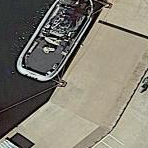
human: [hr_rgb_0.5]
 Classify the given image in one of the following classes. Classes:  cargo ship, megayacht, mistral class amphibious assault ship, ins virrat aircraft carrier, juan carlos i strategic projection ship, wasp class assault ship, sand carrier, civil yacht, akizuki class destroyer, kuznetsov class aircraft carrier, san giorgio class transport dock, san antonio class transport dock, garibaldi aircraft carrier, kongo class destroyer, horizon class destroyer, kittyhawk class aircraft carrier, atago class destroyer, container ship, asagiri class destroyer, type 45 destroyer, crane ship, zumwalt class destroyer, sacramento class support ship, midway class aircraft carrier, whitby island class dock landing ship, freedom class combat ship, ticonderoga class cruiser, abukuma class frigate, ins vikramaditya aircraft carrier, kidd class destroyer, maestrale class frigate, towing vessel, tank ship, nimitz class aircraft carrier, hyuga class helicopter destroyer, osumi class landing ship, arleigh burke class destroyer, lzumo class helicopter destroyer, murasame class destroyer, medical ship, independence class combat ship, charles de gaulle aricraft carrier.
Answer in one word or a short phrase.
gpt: Towing vessel